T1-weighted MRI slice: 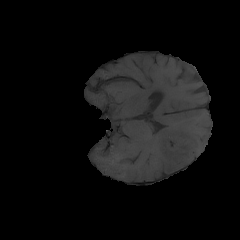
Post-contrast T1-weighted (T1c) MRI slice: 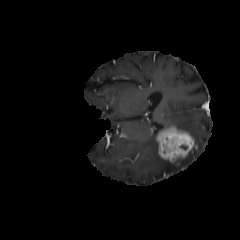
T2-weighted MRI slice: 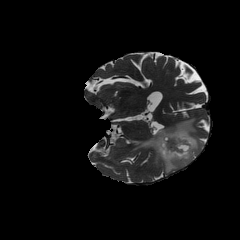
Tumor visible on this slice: yes